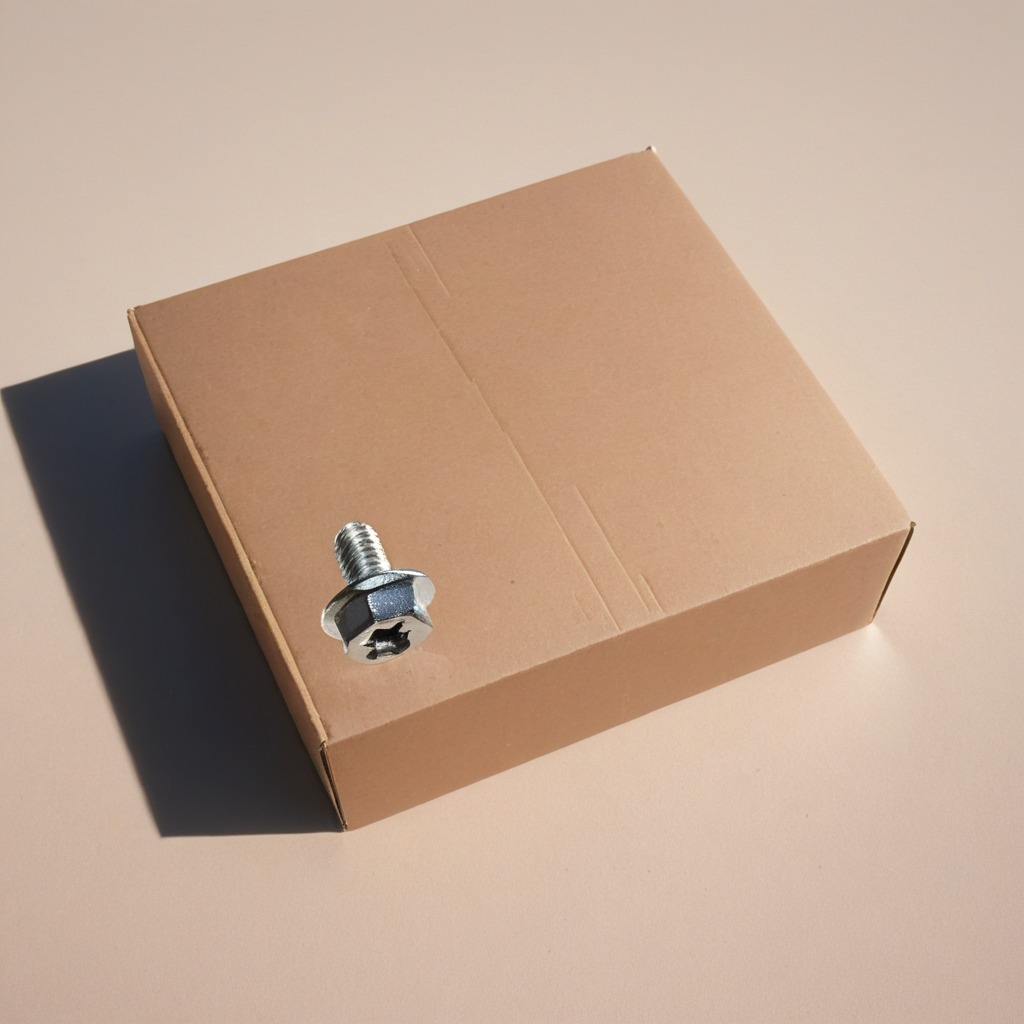
A metal screw lies on the cardboard box surface in an outdoor workshop during daytime bright natural light soft shadows slightly creased but